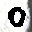
Label: 0